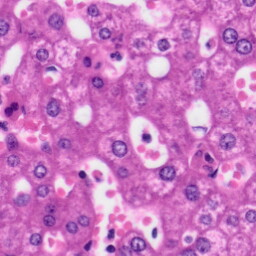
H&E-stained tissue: Liver